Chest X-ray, PA view. Patient: 50 years old, sex M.
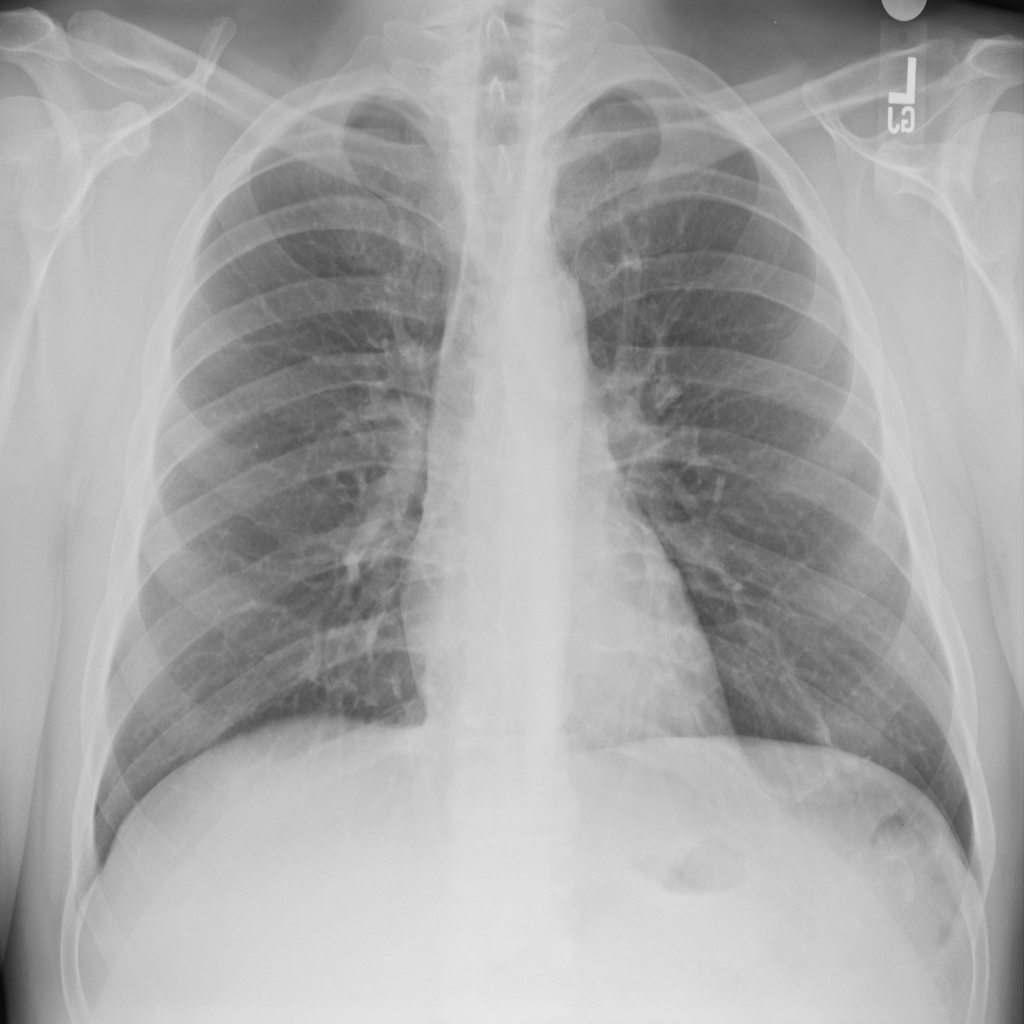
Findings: No Finding